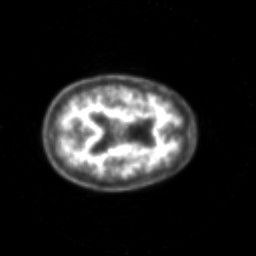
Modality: PET
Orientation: axial
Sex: female
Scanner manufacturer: siemens